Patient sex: F
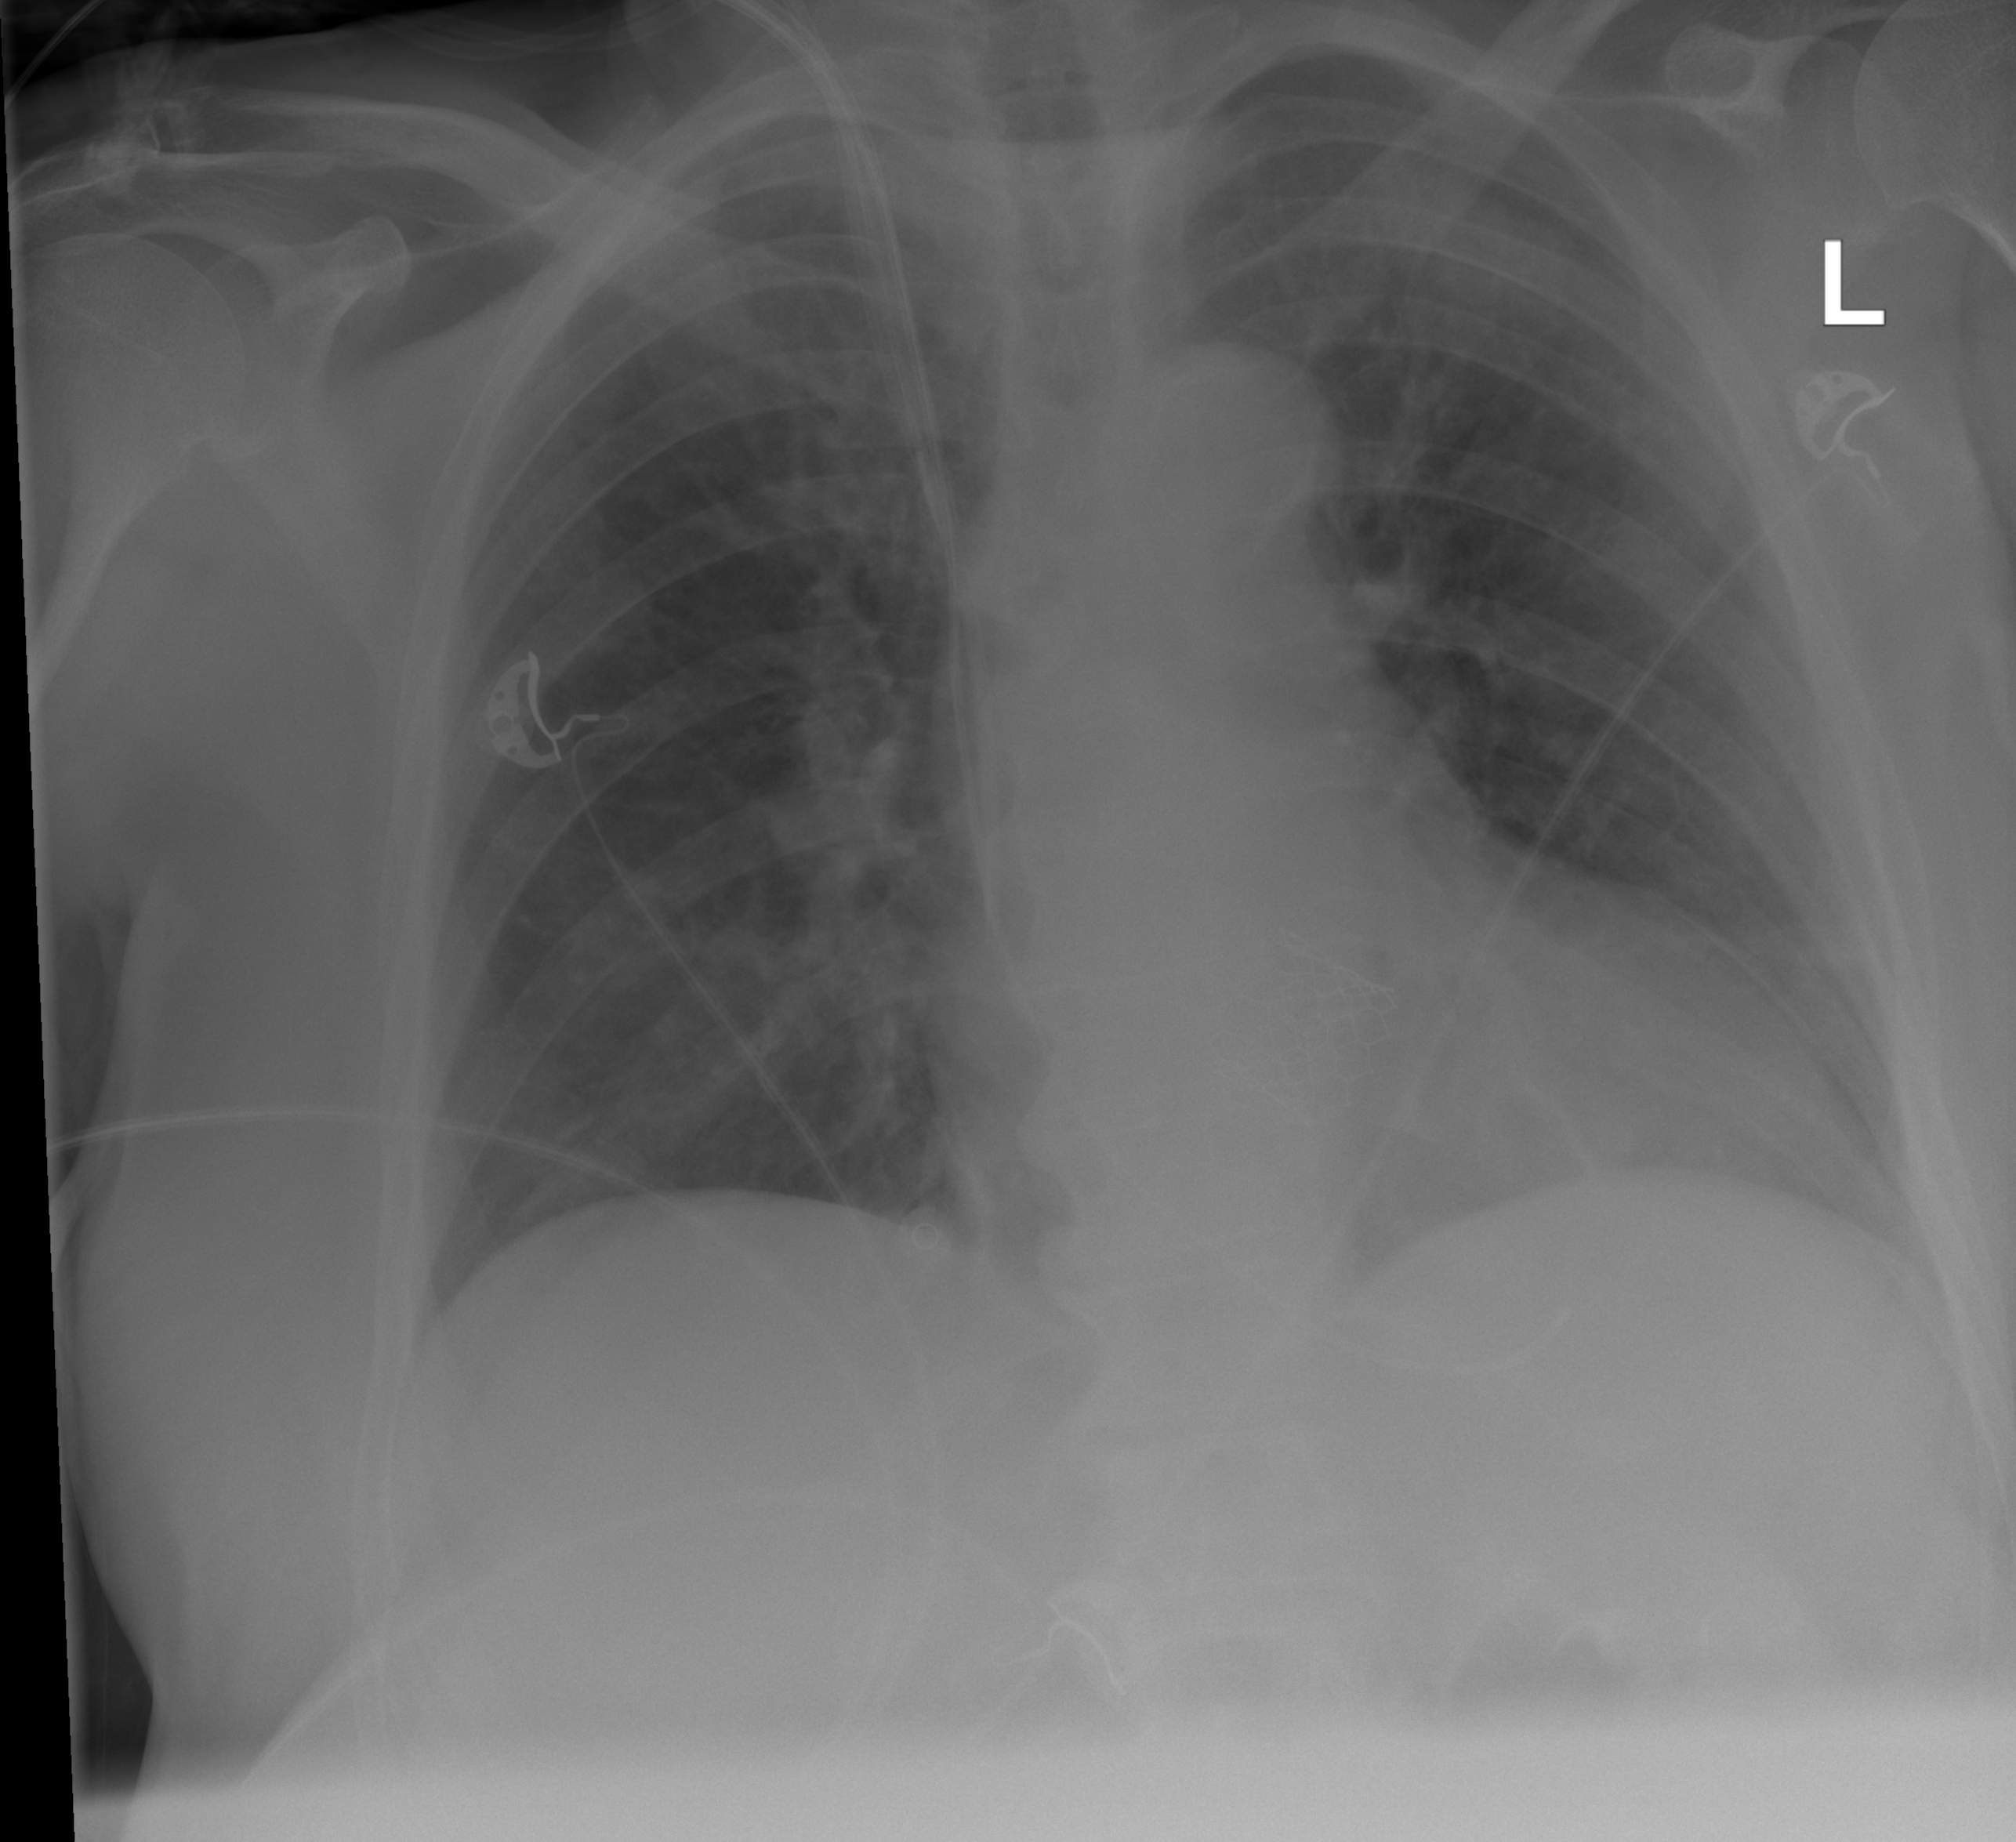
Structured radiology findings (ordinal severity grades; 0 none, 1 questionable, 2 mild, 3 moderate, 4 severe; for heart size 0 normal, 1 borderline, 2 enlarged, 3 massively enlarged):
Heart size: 2
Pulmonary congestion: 1
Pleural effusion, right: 0
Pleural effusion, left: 0
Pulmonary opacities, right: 0
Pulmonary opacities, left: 0
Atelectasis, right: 0
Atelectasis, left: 0